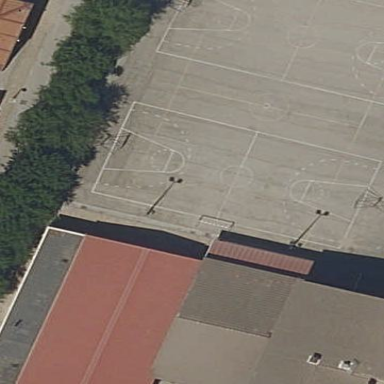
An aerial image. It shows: Basketball court on pitch.